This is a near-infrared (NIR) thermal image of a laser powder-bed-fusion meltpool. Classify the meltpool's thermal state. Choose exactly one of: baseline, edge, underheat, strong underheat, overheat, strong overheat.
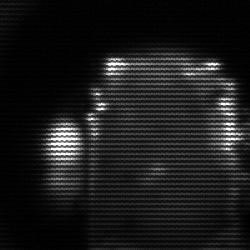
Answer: baseline